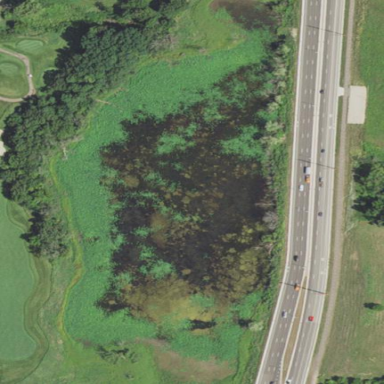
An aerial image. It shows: Natural pond serving as water hazard on golf course.